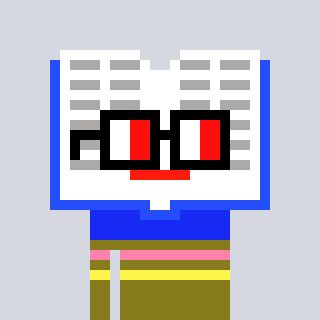
a pixel art character with square glasses with black frames and red eyes, a dictionary-shaped head and a gunk-colored body on a cool background